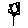
Label: flower